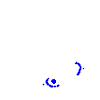
Particle: kaon